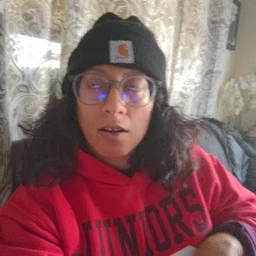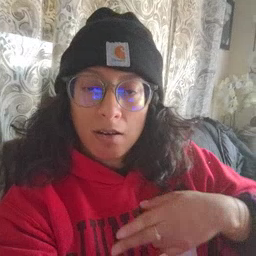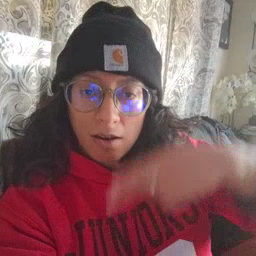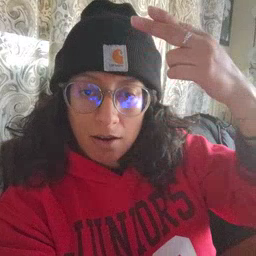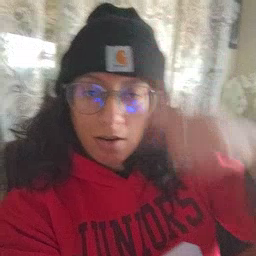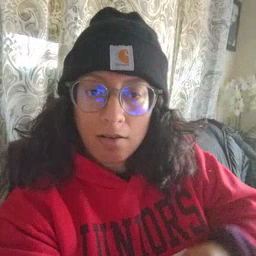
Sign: high